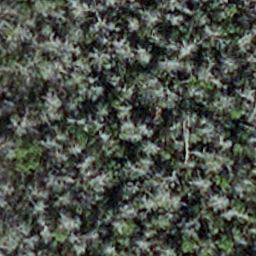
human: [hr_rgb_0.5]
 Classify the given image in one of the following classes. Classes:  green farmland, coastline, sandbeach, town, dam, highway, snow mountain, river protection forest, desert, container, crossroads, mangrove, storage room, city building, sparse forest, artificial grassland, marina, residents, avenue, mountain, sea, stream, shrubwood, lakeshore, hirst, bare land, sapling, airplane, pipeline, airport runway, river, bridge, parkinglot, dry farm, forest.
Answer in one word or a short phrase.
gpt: sapling